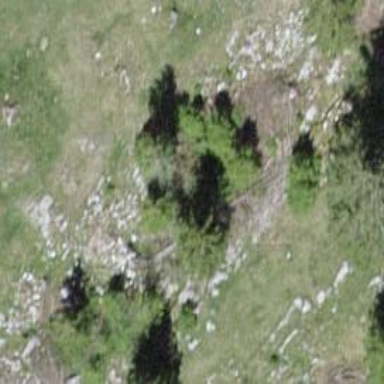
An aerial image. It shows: Needle-leaved tree in its natural environment.